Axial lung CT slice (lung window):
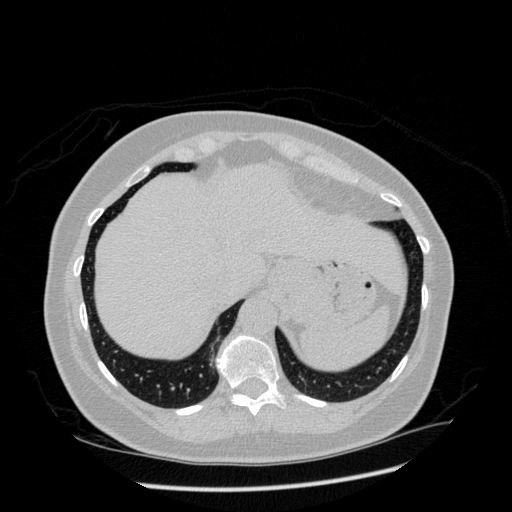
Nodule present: no